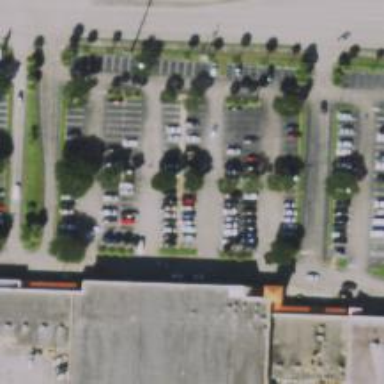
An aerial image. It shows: Parking area.